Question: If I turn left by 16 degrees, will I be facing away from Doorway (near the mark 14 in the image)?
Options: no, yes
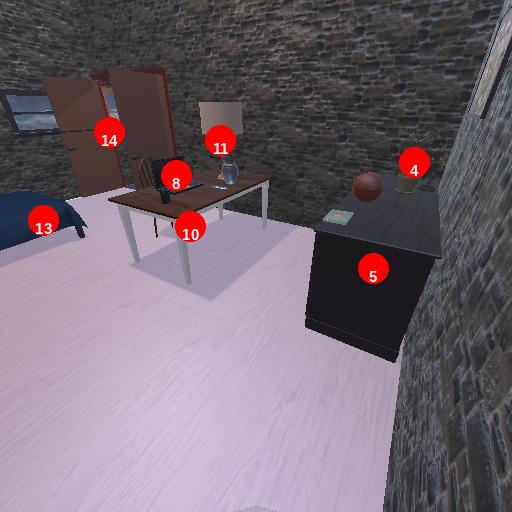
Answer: no